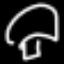
Label: mushroom